Question: Now i have reinstalled XCodes 4.6 in my Mac Mountain Lion.
After that all syntax color is show only blue like following pic.
And not show line number.

How can i do that Please help me?
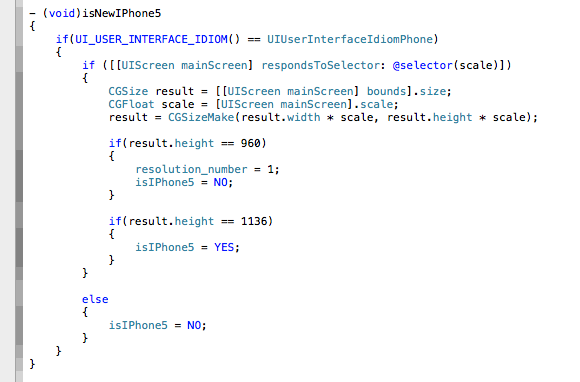
Answer: You can set the fonts and colors in Xcode's preferences. It even includes a set of "themes" with preset font/color combinations. Check out this link from Apple's developer site:
<URL>
As for the line numbers, doing a search here on stackoverflow would've helped:
<URL>